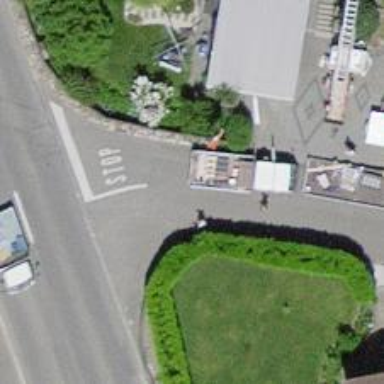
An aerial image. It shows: Residential road with asphalt surface and no sidewalks.